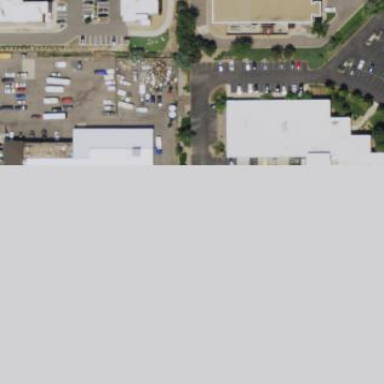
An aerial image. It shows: Commercial building.